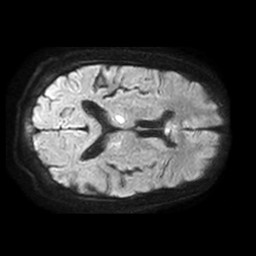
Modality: TRACE
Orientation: axial
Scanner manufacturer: philips
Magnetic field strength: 1.5 T
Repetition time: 3.412 s
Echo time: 0.06922 s